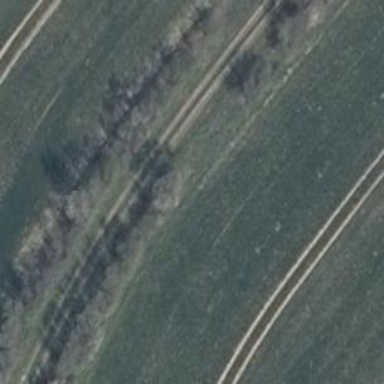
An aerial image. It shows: Track road with grade4 tracktype.